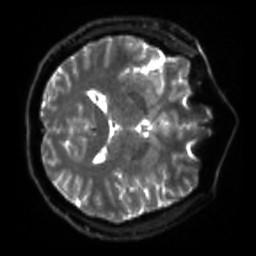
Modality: sbref
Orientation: axial
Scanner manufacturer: siemens
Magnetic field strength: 3 T
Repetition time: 4 s
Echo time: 0.0594 s